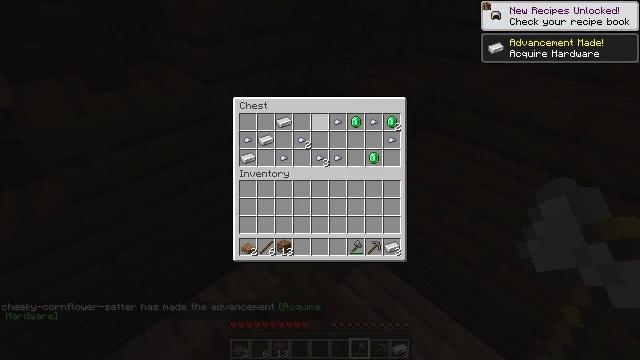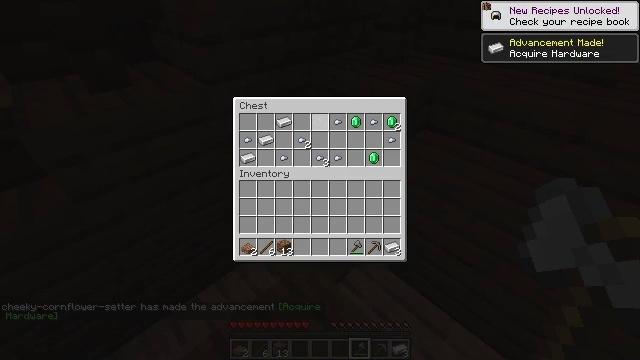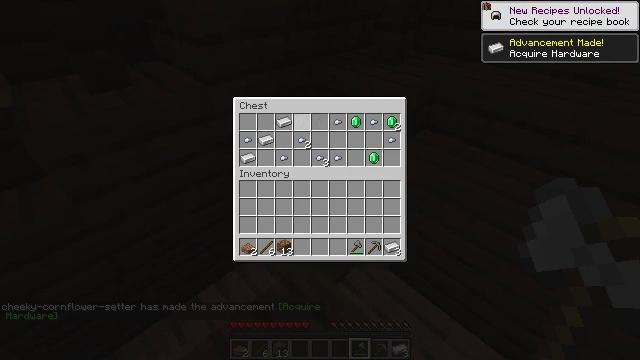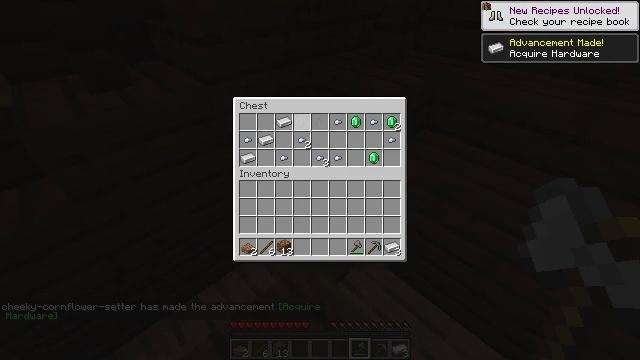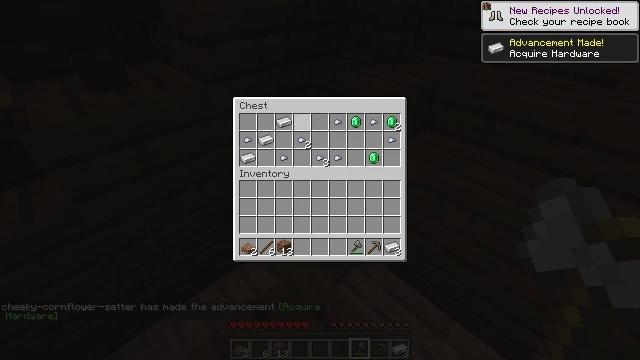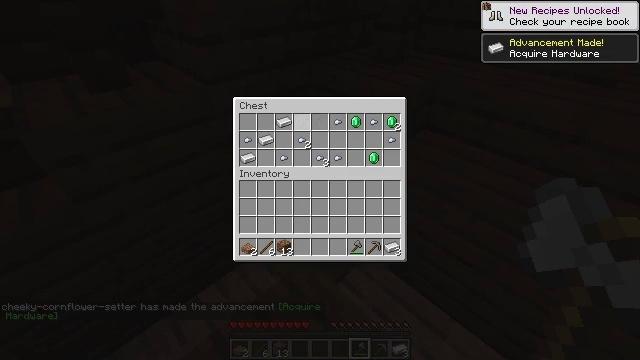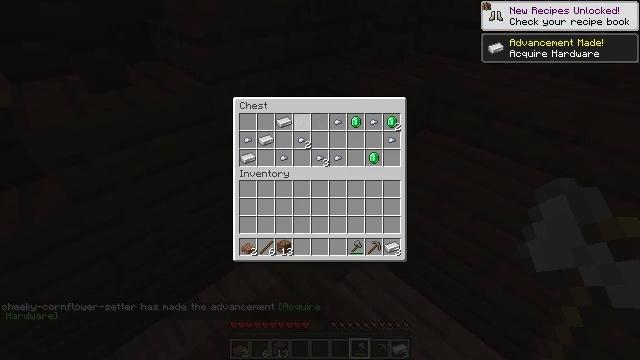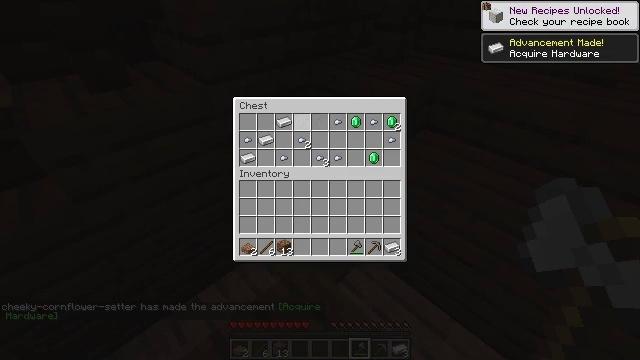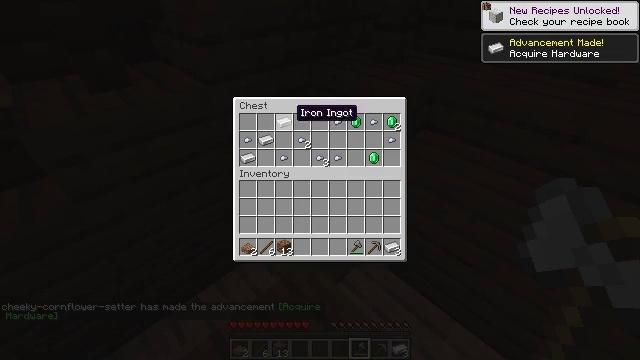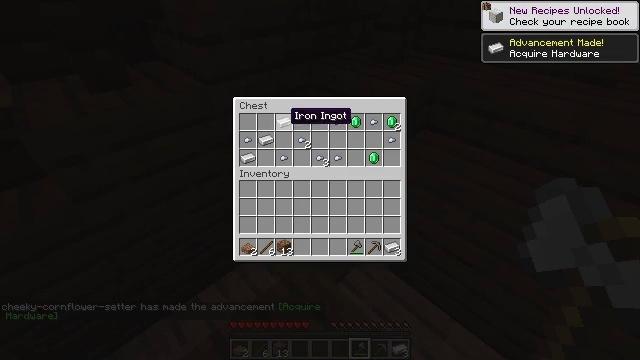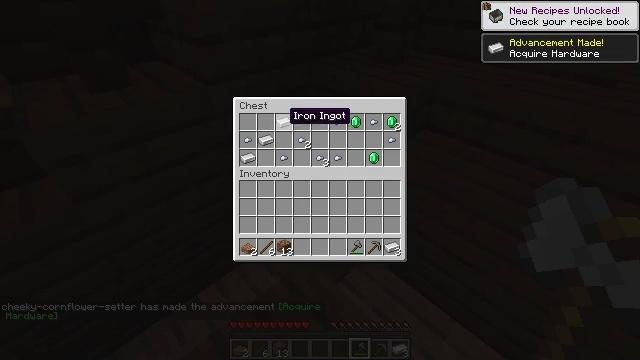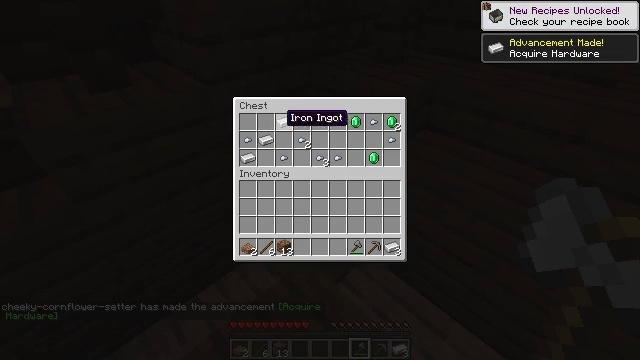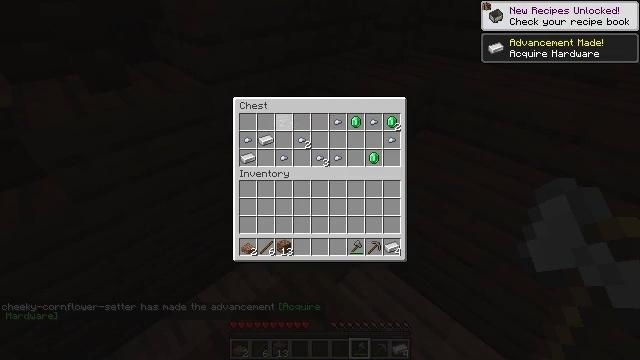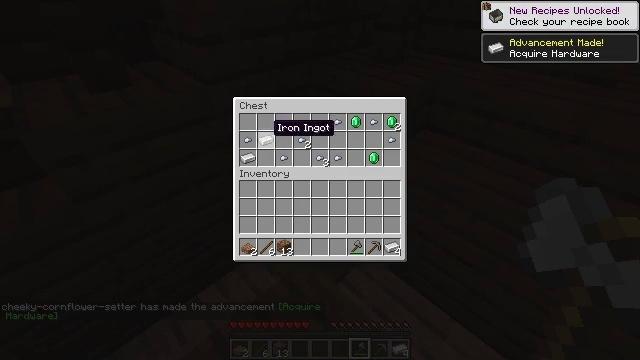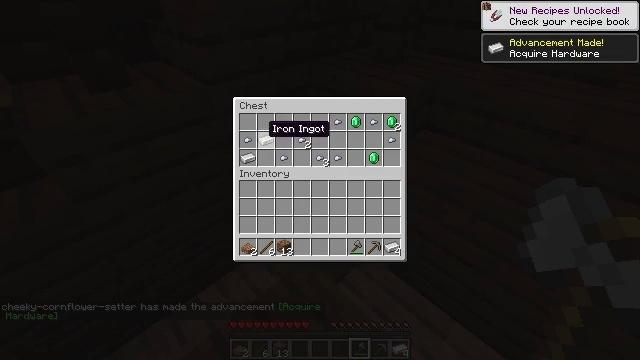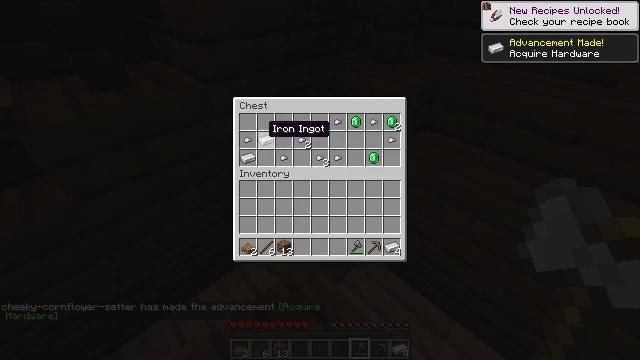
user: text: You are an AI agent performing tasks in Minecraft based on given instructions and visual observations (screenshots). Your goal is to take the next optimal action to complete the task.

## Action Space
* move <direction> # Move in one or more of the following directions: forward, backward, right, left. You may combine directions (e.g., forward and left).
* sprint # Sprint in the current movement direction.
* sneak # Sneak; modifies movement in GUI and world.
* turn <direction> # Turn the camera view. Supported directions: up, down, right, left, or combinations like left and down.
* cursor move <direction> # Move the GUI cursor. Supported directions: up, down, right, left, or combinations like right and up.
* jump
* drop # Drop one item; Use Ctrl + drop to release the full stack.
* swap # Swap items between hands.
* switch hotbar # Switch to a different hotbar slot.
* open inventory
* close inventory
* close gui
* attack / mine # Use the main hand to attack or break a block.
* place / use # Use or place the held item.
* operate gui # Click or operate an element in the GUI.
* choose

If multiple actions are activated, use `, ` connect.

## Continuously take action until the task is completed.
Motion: motion action
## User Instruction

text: Collect the jungle slab by destroying it.
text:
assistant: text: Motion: sneak, operate gui
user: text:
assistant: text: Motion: sneak
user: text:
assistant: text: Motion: sneak, cursor move left
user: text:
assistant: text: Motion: sneak
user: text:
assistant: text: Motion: sneak
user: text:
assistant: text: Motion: sneak
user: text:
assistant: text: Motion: sneak, operate gui
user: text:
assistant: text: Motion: sneak, operate gui
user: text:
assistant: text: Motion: sneak, operate gui
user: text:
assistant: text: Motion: sneak, operate gui
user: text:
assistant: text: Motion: sneak
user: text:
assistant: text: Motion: sneak, operate gui
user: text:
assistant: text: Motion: sneak, cursor move left and down, operate gui
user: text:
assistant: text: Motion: sneak, operate gui
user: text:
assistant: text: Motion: sneak, operate gui
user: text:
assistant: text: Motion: sneak, operate gui
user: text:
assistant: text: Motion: sneak, operate gui
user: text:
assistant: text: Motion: sneak, operate gui
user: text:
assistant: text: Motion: sneak, operate gui
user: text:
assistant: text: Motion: sneak, operate gui
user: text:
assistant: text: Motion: sneak, operate gui
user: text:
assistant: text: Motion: sneak, cursor move left, operate gui
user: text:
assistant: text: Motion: sneak
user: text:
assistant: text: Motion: sneak
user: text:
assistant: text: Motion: sneak, operate gui
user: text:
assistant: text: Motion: sneak, operate gui
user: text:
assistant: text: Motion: sneak, operate gui
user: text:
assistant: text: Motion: sneak, cursor move down
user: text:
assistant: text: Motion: sneak, cursor move down, operate gui
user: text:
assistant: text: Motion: sneak, operate gui